Question: In lotus notes, there is a option to add rule to a certain email but what I want is to redirect all invitations to single folder. Can you point out to the step-by-step procedure for this?
So far I'm stuck here:

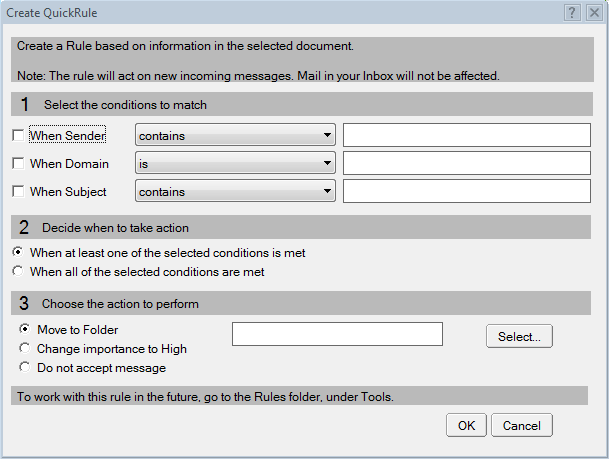
Answer: In the QuickRule dialog there is just a subset of all possible options. Please goto Tools-Rules in the left Navigation pane. There you create a normal rule and have a lot more options. Check it out. There you will find a possibility to move invitations. (the form of Invitations ins "Notification")